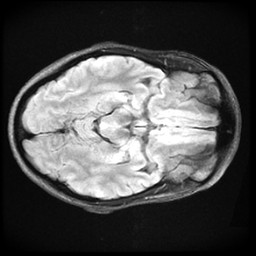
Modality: FLAIR
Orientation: axial
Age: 33
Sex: female
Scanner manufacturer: ge
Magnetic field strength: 3 T
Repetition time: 11 s
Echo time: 0.1497 s